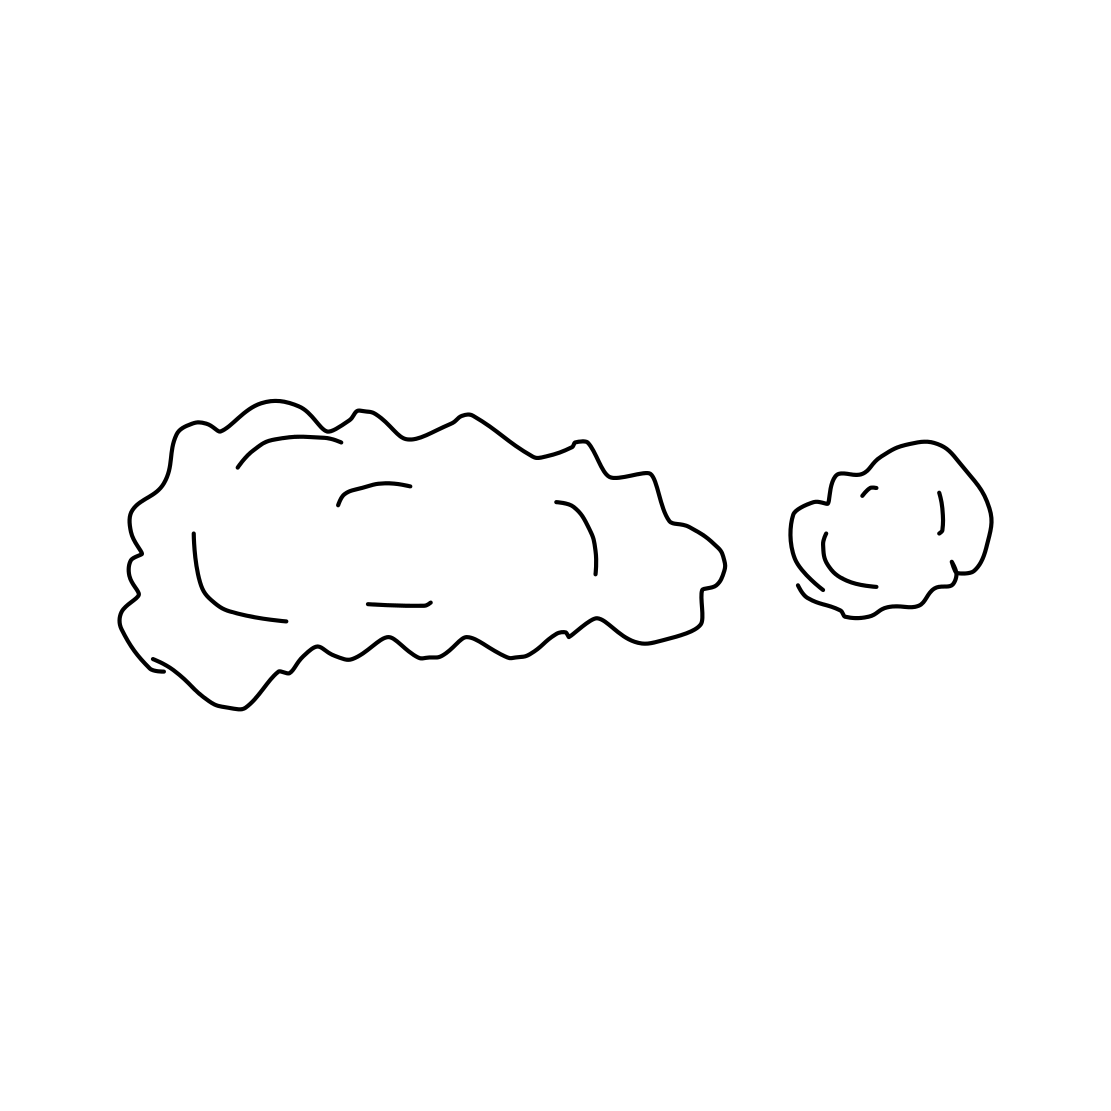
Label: cloud